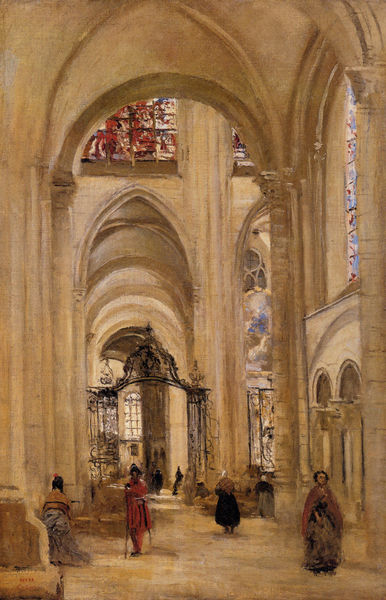
Titel: Sens. Intérieur de la cathédrale, Innenansicht der Kathedrale von Sens
Künstler: Jean Baptiste Camille Corot
Standort: Paris
Institution: Musée du Louvre
Schlagwörter: blau, gemälde, kämpfer, mann, schatten, umhang, weiß, aquarell, frauen, gelb, impressionismus, menschen, ocker, ausschnitt, bunt, femmes, fenster, frau, glas, grau, hell, kleid, kleider, licht, männer, orange, pfeiler, raum, schwarz, skizze, säule, säulen, zeichnung, rot, schal, tuch, beige, leute, malerei, architektur, sockel, stein, innenraum, öl, gitter, kirche, sonne, boden, corot, interieur, innen, personen, gotik, renaissance, schiff, bogen, passanten, creme, besucher, empore, pilaster, saal, rundbogen, joche, treppe, detail, stufen, stola, hoch, tor, bögen, eisen, gang, arkade, gewölbe, durchblick, höhe, kreuz, dom, rippen, uniform, soldat, altar, arkaden, inneres, kapitelle, kathedrale, langhaus, kirchenschiff, kreuzrippen, kreuzrippengewölbe, buntglas, bündelpfeiler, dienst, dienste, glasfenster, glasmalerei, gotisch, kreuzgewölbe, kreuzgratgewölbe, querhaus, seitenschiff, spitzbogen, spitzbögen, rundbögen, romanik, kapelle, historismus, baldachin, femme, gothik, christen, joch, christentum, gläubige, maßwerk, colonne, kämpferplatte, vierung, querschiff, gotteshaus, arche, sakralarchitektur, cathedrale, kiche, eglise, gothique, filialen, sakralraum, gurtbogen, vitrail, bourgogne, cathedrale de sens, gewohlbe, gewöbe gewölbe, krücken, louvre, nebenschiff, sens, vue de la cathedrale de sens, buntfenster, buntglasfenster, portail, costumes, voûte, personnages, bleiverglasung, nef, hohe decke, ogive, 19. jahrhundert, ganh, vitraux, xixe siècle, bleivergalung